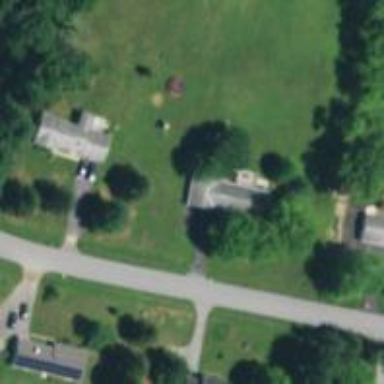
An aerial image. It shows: Driveway.